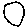
Label: circle